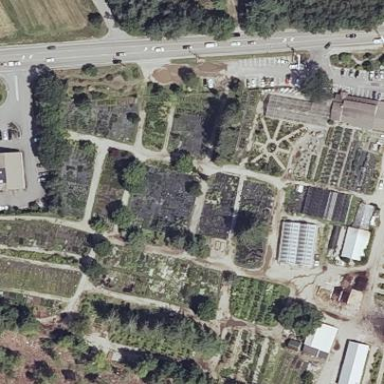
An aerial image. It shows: Plant nursery.